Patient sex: M
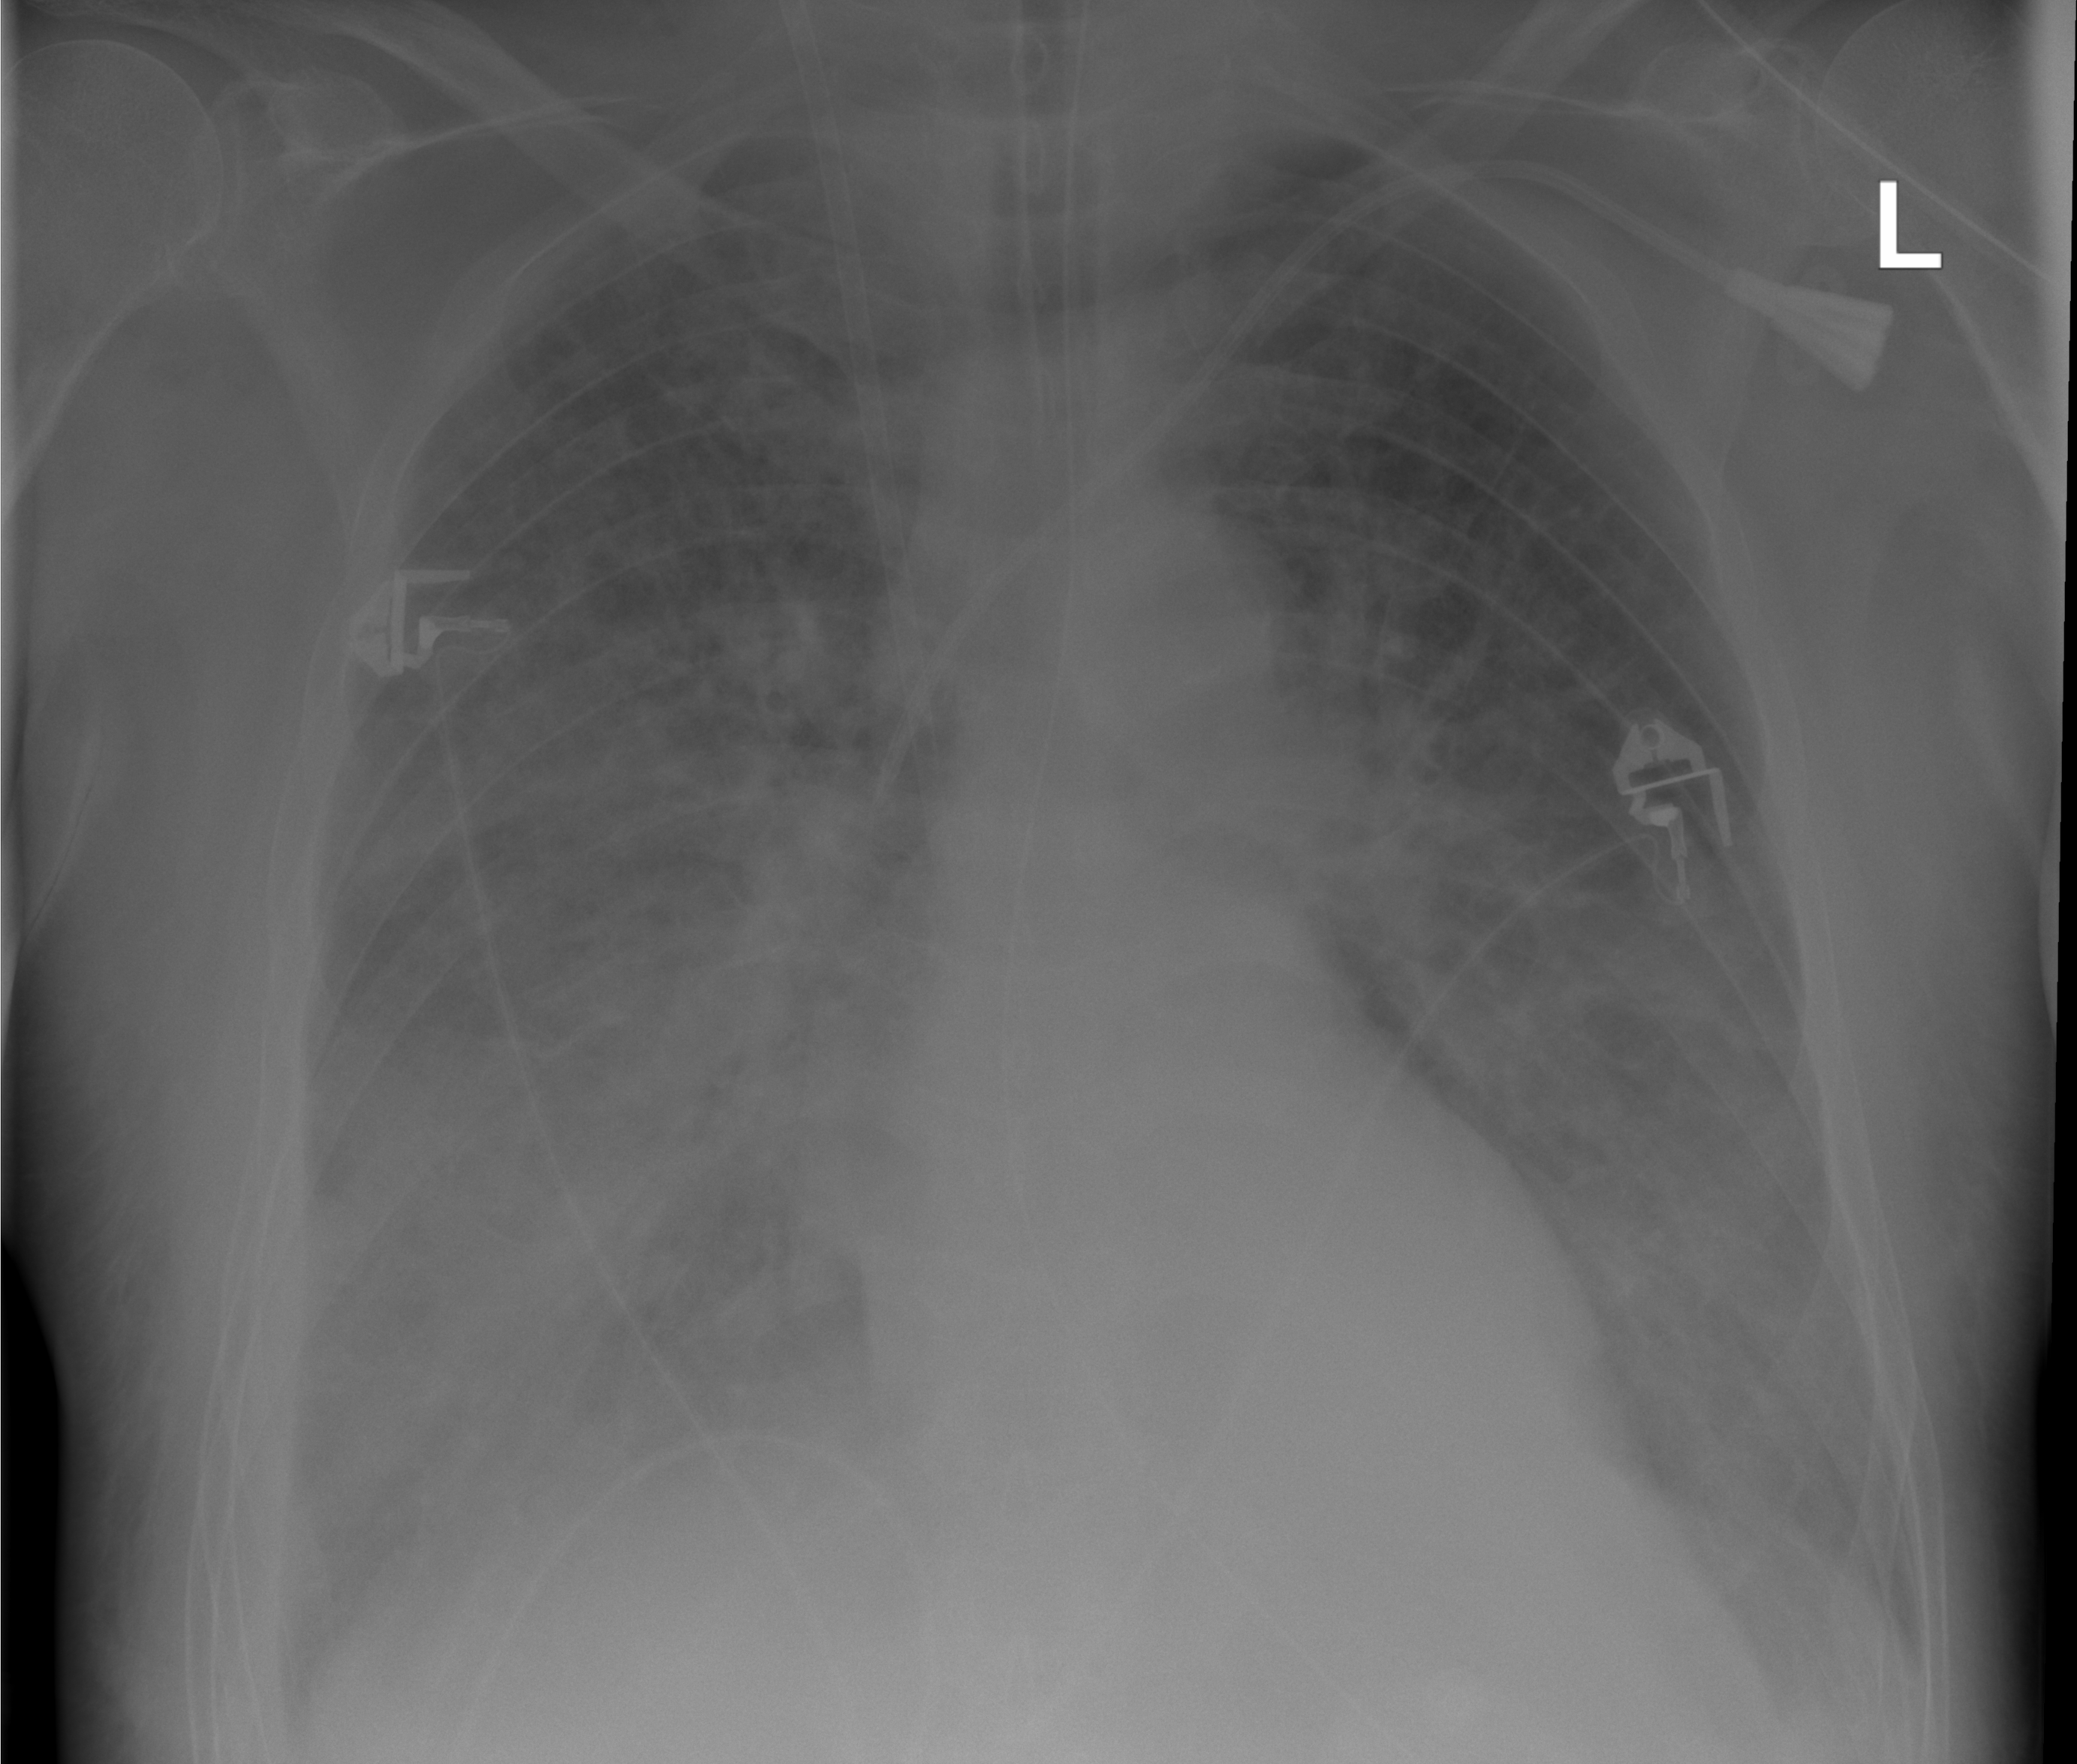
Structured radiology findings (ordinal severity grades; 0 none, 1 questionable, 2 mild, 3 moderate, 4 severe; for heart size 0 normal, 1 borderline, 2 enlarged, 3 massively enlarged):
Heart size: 0
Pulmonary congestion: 2
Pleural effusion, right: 2
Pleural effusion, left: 0
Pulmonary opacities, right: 4
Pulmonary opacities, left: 3
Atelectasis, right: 2
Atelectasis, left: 2